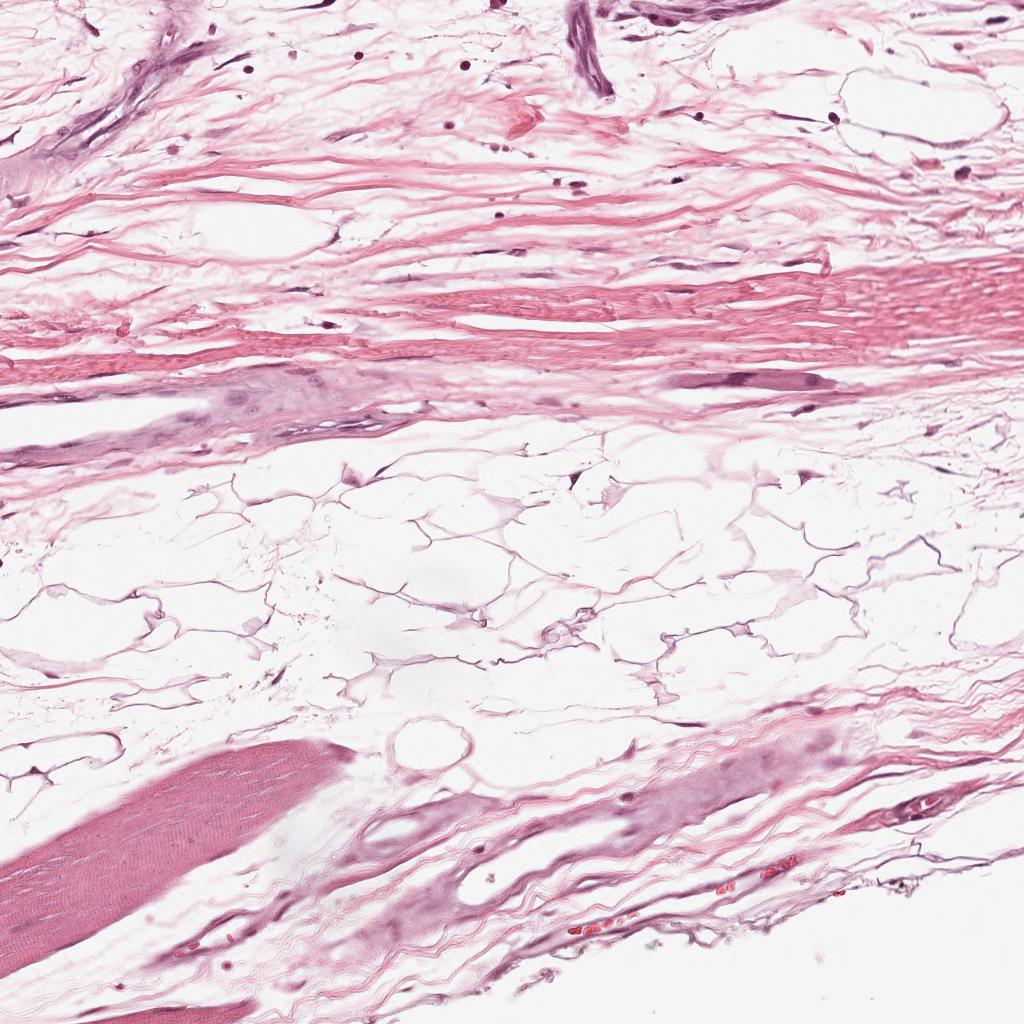
Label: Non-Tumor